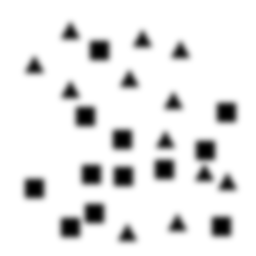
Squares: 12
Triangles: 12
Stars: 0
Total shapes: 24